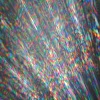
Label: sunburn